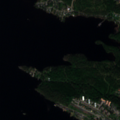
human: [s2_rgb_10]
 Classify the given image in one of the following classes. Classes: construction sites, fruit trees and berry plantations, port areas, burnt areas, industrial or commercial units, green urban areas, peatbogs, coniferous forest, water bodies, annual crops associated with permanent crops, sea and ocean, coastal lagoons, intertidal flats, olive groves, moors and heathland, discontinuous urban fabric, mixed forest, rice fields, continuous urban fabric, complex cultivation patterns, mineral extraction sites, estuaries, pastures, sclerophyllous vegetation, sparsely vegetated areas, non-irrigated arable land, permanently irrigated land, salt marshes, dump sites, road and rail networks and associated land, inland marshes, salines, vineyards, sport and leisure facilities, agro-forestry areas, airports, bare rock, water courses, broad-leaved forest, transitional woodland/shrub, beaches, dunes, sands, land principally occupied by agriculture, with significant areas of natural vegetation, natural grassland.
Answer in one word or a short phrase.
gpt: discontinuous urban fabric, broad-leaved forest, mixed forest, water bodies